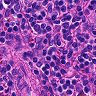
Metastatic tissue present: no